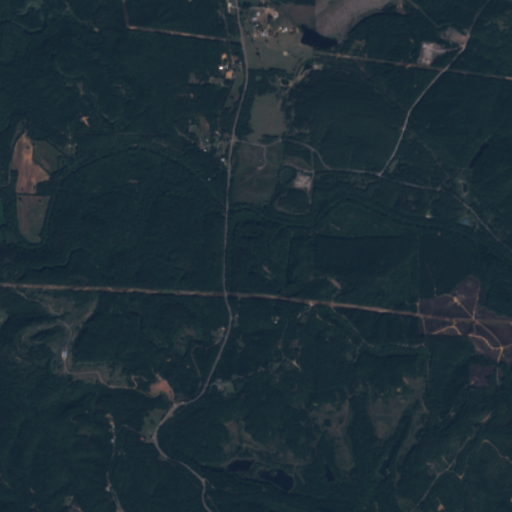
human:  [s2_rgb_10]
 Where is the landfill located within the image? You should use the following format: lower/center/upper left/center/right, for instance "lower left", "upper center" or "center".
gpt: There is no landfill in the image.